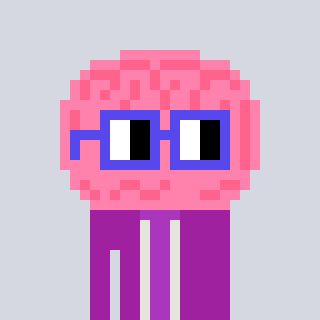
a pixel art character with square blue glasses, a brain-shaped head and a magenta-colored body on a cool background